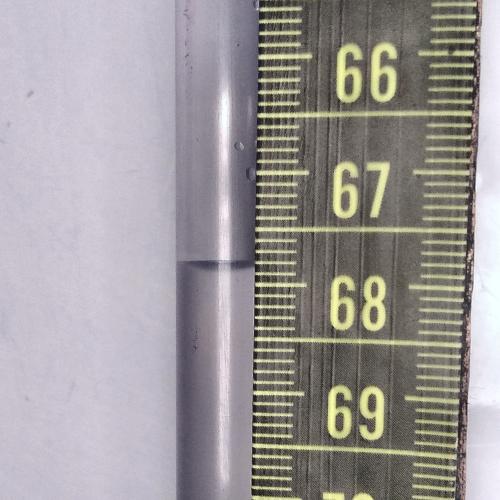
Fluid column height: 67.8 cm